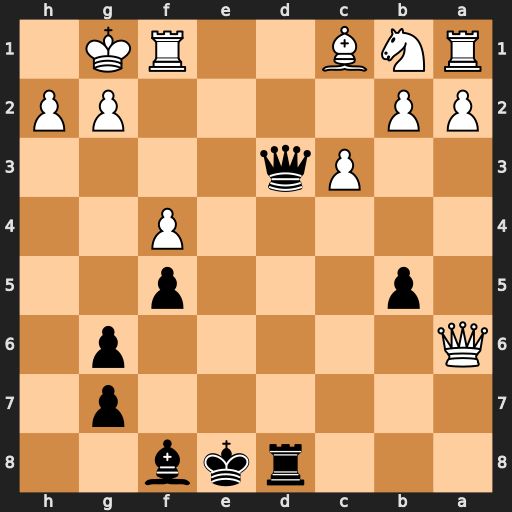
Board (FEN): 3rkb2/6p1/Q5p1/1p3p2/5P2/2Pq4/PP4PP/RNB2RK1
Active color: b
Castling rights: -
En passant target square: -
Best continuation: Bc5+ Be3 Bxe3+ Kh1 Qxf1#